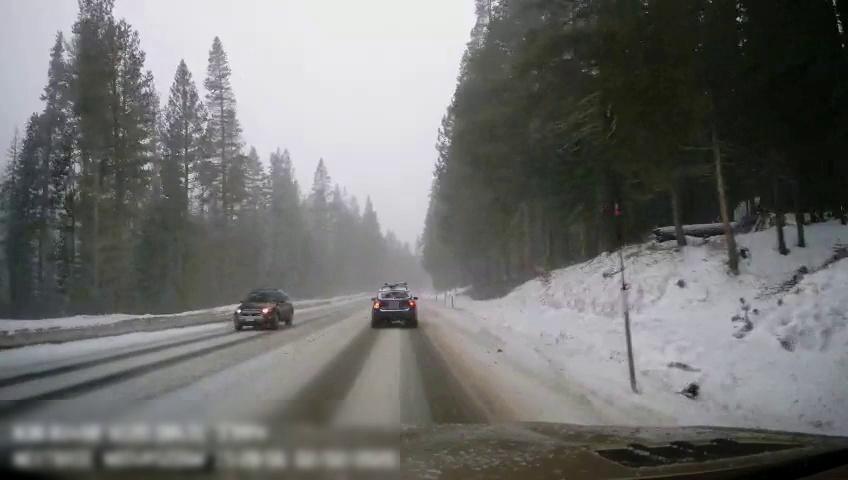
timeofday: Day
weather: Snowy
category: Drivable Space
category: Vehicles | SUV
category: Vehicles | SUV